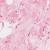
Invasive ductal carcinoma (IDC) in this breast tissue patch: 0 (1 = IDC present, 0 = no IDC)